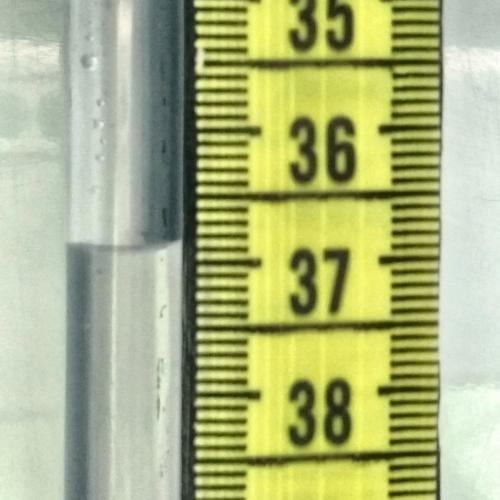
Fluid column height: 36.8 cm